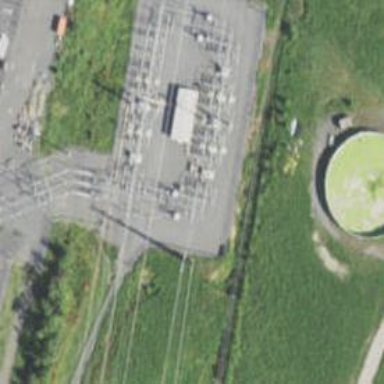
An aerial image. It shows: Switch used for power control.